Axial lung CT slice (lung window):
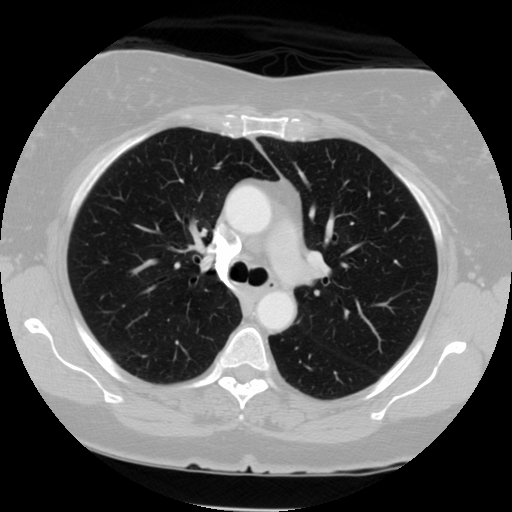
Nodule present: no